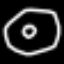
Label: donut